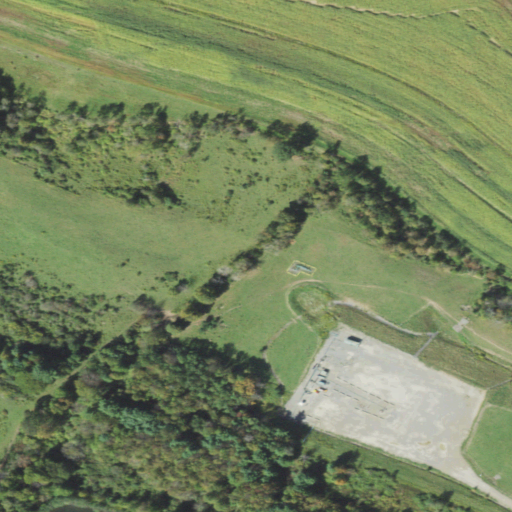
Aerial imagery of valley in Pennsylvania named Daly Hollow containing pasture, cultivated crops, mixed forest, high intensity development, medium intensity development, and low intensity development